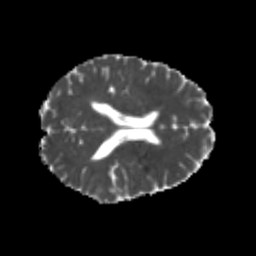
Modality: MD
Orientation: axial
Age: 20
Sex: male
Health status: healthy
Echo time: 0.074 s